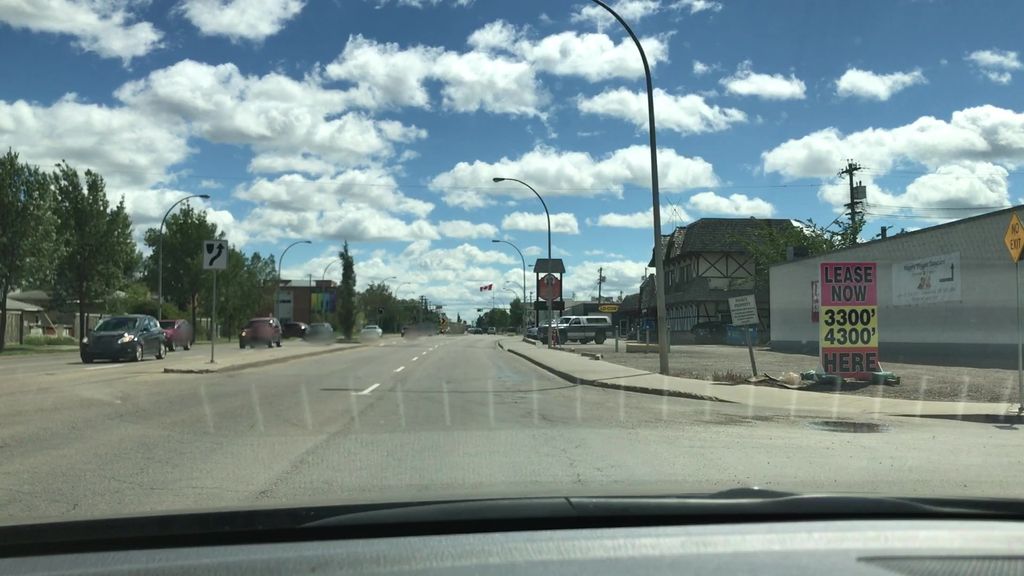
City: edmonton